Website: home-depot
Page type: payment
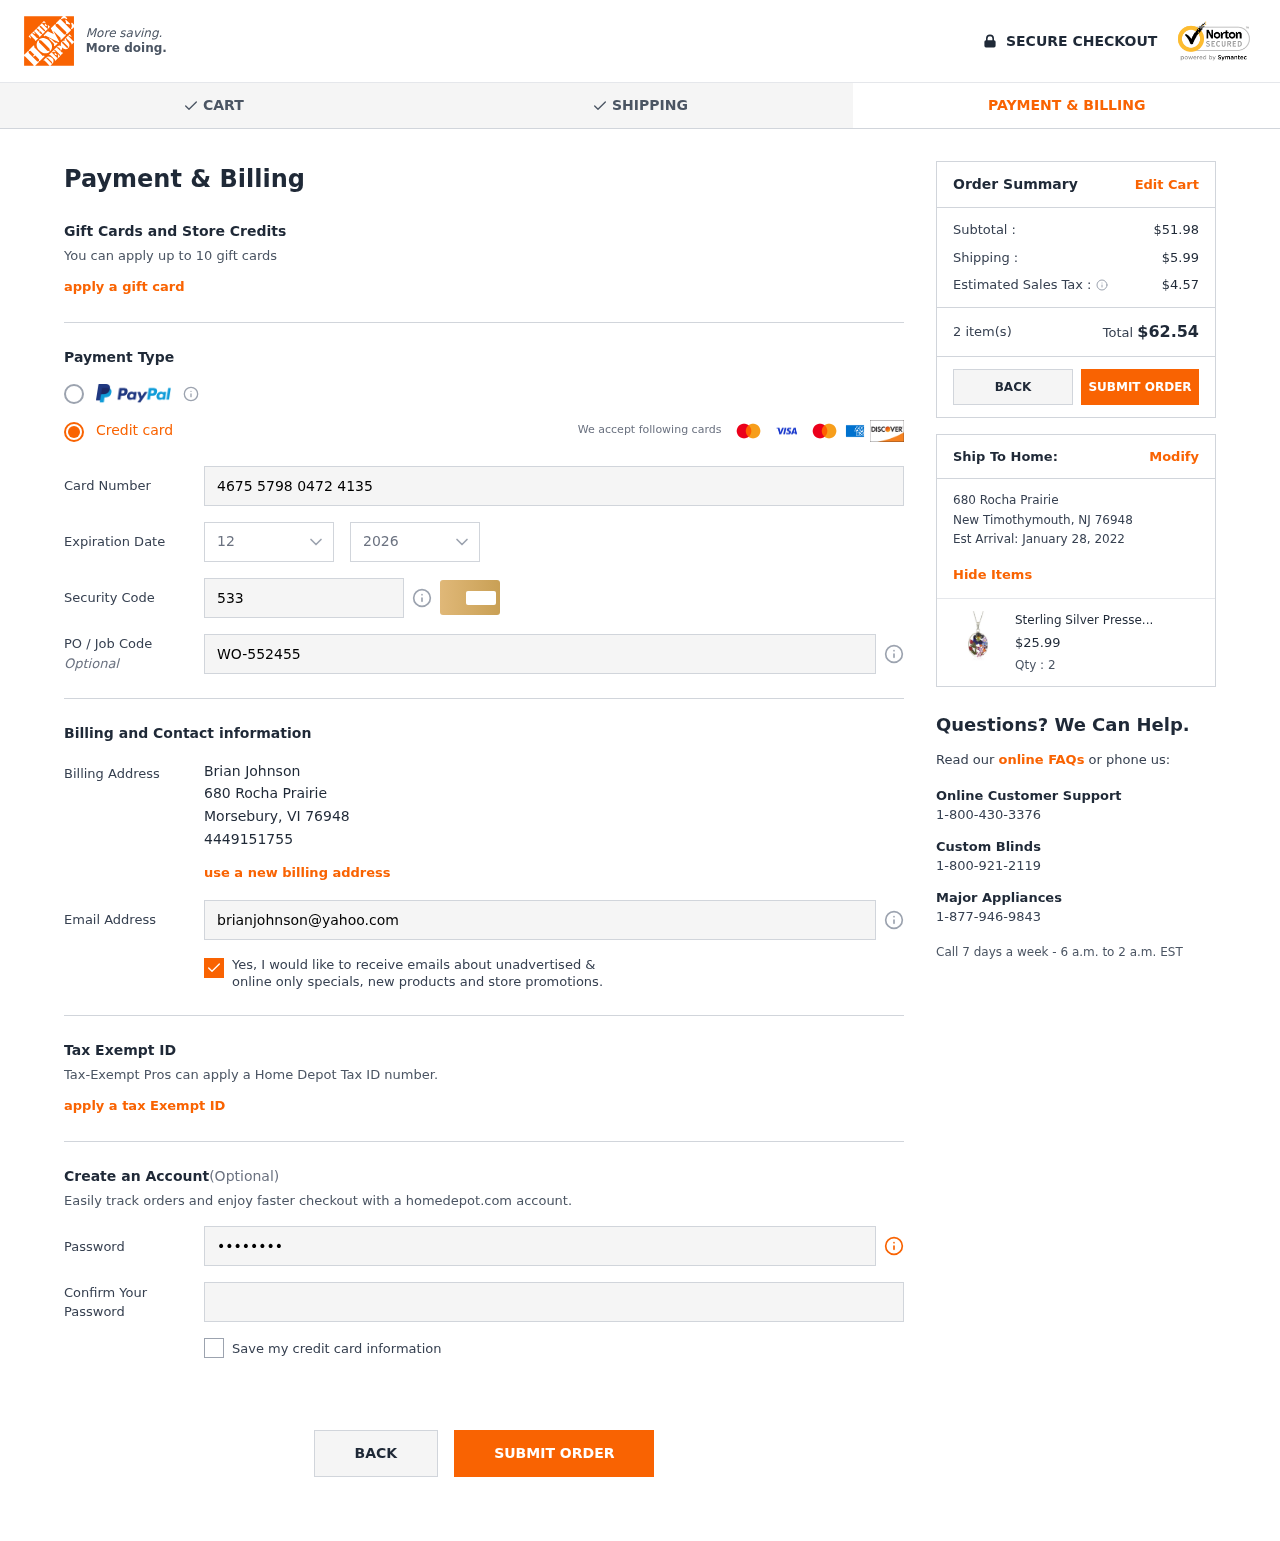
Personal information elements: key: PII_CARD_CVV
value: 533
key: PII_CARD_EXPIRY_MONTH
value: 12
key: PII_CARD_EXPIRY_YEAR
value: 26
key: PII_CARD_NUMBER
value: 4675 5798 0472 4135
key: PII_CITY
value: Morsebury
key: PII_CITY2
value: New Timothymouth
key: PII_EMAIL
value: brianjohnson@yahoo.com
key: PII_FULLNAME
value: Brian Johnson
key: PII_JOB_CODE
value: WO-552455
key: PII_PHONE
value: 4449151755
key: PII_POSTCODE
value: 76948
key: PII_POSTCODE2
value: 76948
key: PII_STATE_ABBR
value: VI
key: PII_STATE_ABBR2
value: NJ
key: PII_STREET
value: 680 Rocha Prairie
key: PII_STREET2
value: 680 Rocha Prairie
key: PII_POSTCODE_FULL
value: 76948
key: PII_POSTCODE_NUMERIC
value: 76948
Product elements: key: PRODUCT1_NAME
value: Sterling Silver Pressed Flower Oval Pendant Necklace, 18"
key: PRODUCT1_PRICE
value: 25.99
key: PRODUCT1_QUANTITY
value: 2
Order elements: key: ORDER_SUBTOTAL
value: $51.98
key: ORDER_SHIPPING_COST
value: $5.99
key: ORDER_TAX
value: $4.57
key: ORDER_NUM_ITEMS
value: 2 item(s)
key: ORDER_TOTAL
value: $62.54
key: ORDER_DELIVERY_DATE
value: January 28, 2022